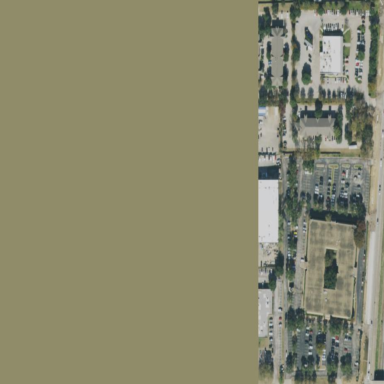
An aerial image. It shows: Commercial area.